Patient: sex F, age 68
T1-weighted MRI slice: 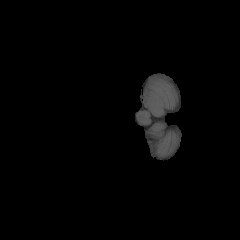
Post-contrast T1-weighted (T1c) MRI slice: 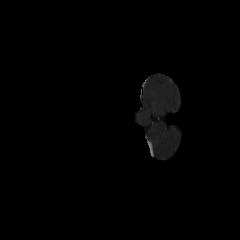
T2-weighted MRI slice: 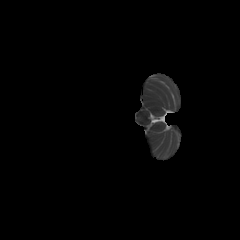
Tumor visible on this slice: no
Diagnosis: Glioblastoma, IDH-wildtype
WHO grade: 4